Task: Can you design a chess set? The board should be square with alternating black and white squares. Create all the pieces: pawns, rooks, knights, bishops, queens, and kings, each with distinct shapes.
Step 1298:
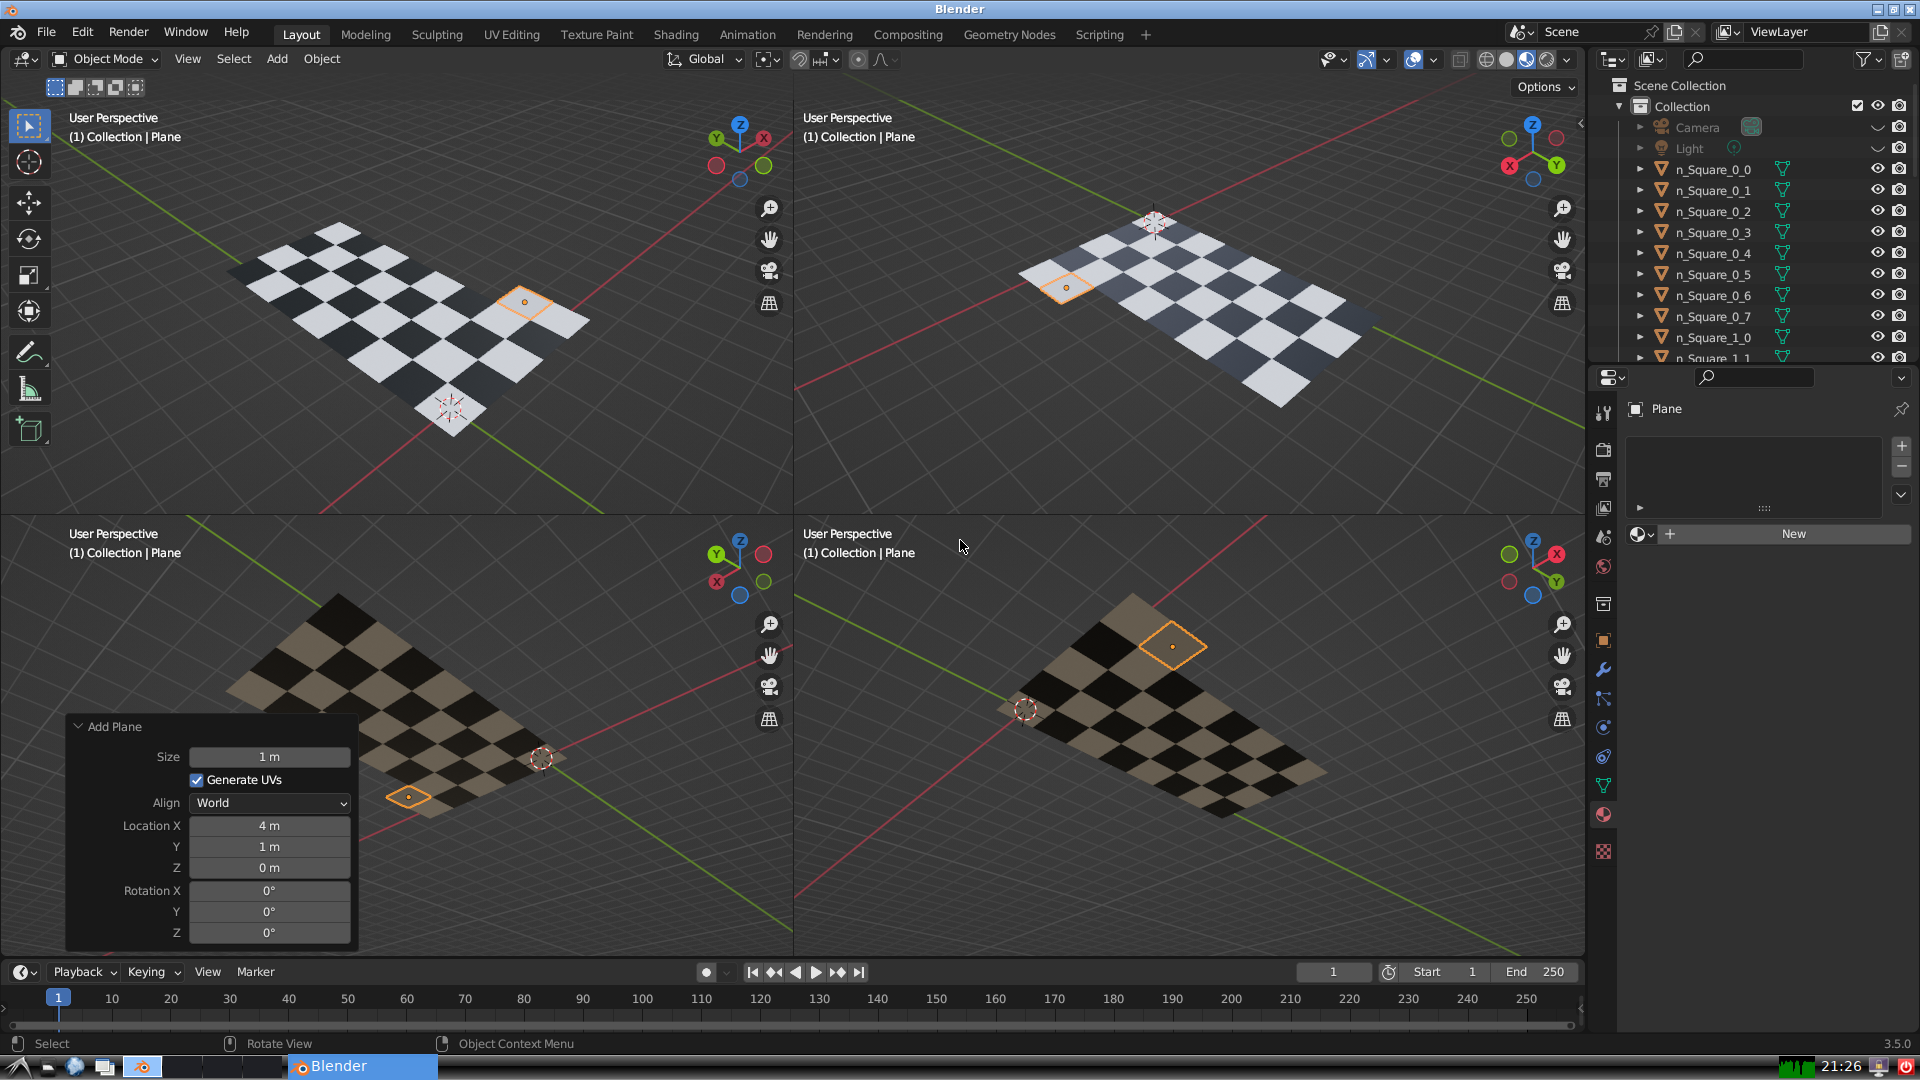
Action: {"key_press": ['Ctrl, Home']}